You are looking at the short-time Fourier spectrogram of a rotating shaft's vibration signal. Based on the visible evidence, which rotor condition applies: normal, misalignment, unbalance, looseness?
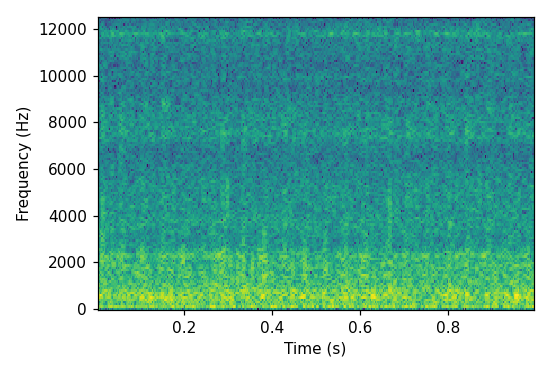
Answer: looseness